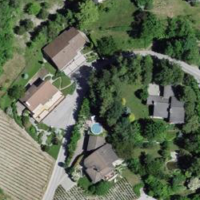
EUNIS habitat code: 40
Species observed at this site:
Bufo bufo